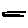
Label: line